Question: Please refer the image for our table structure and expected output. I need all the rows from table 1 along with a new column that gives the count of plan number for each batch id from the second table.

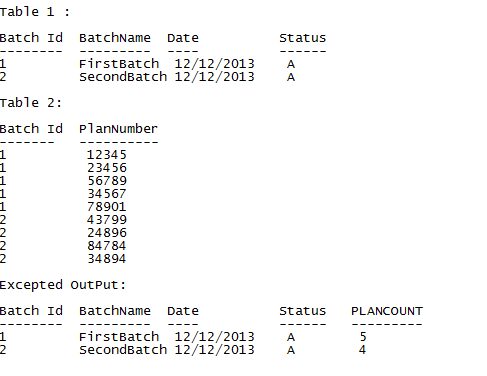
Answer: It looks like a pretty simple 'GROUP BY':
'''
SELECT T1.[Batch Id], BatchName, Date, Status, COUNT(PlanNumber) AS PLANCOUNT
FROM Table1 T1
JOIN Table2 T2 ON T1.[Batch Id] = T2.[Batch Id]
GROUP BY T1.[Batch Id], BatchName, Date, Status
'''